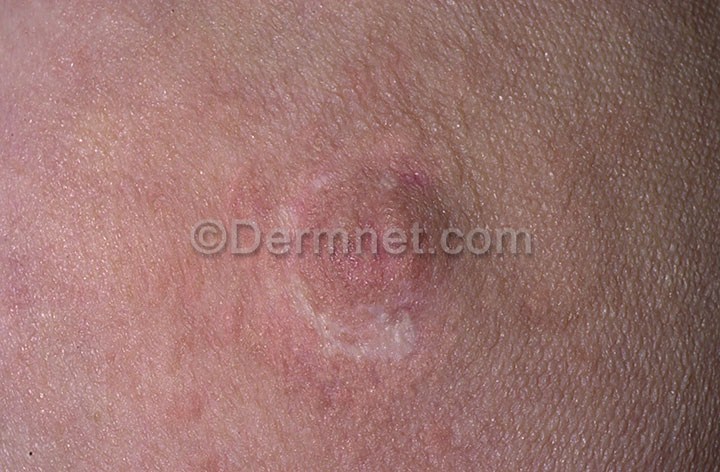
Disease: Melanoma Skin Cancer Nevi and Moles